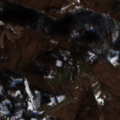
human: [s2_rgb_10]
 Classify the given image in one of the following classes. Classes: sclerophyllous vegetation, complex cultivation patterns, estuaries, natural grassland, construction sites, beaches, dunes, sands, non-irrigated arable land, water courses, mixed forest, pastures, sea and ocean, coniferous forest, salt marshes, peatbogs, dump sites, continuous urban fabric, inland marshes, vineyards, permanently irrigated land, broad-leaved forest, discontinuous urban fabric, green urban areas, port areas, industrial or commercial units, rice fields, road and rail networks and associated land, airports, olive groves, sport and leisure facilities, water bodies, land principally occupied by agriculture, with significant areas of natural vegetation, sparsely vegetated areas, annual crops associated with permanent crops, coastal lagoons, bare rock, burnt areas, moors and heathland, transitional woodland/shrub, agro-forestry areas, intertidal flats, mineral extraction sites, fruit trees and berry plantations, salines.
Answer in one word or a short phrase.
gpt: land principally occupied by agriculture, with significant areas of natural vegetation, broad-leaved forest